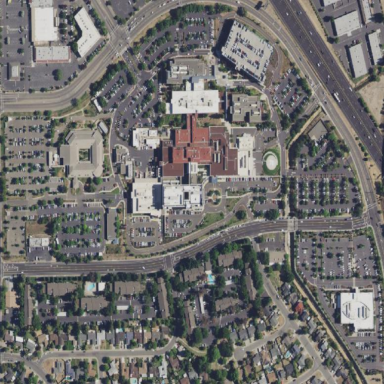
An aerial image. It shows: Healthcare facility identified as hospital.